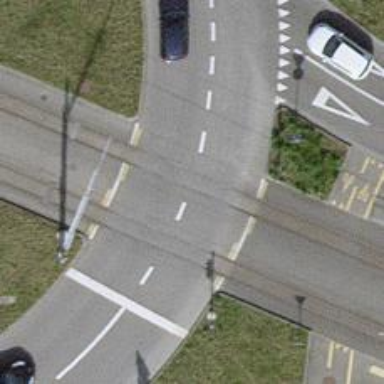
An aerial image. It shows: Tramway with electrified contact lines.